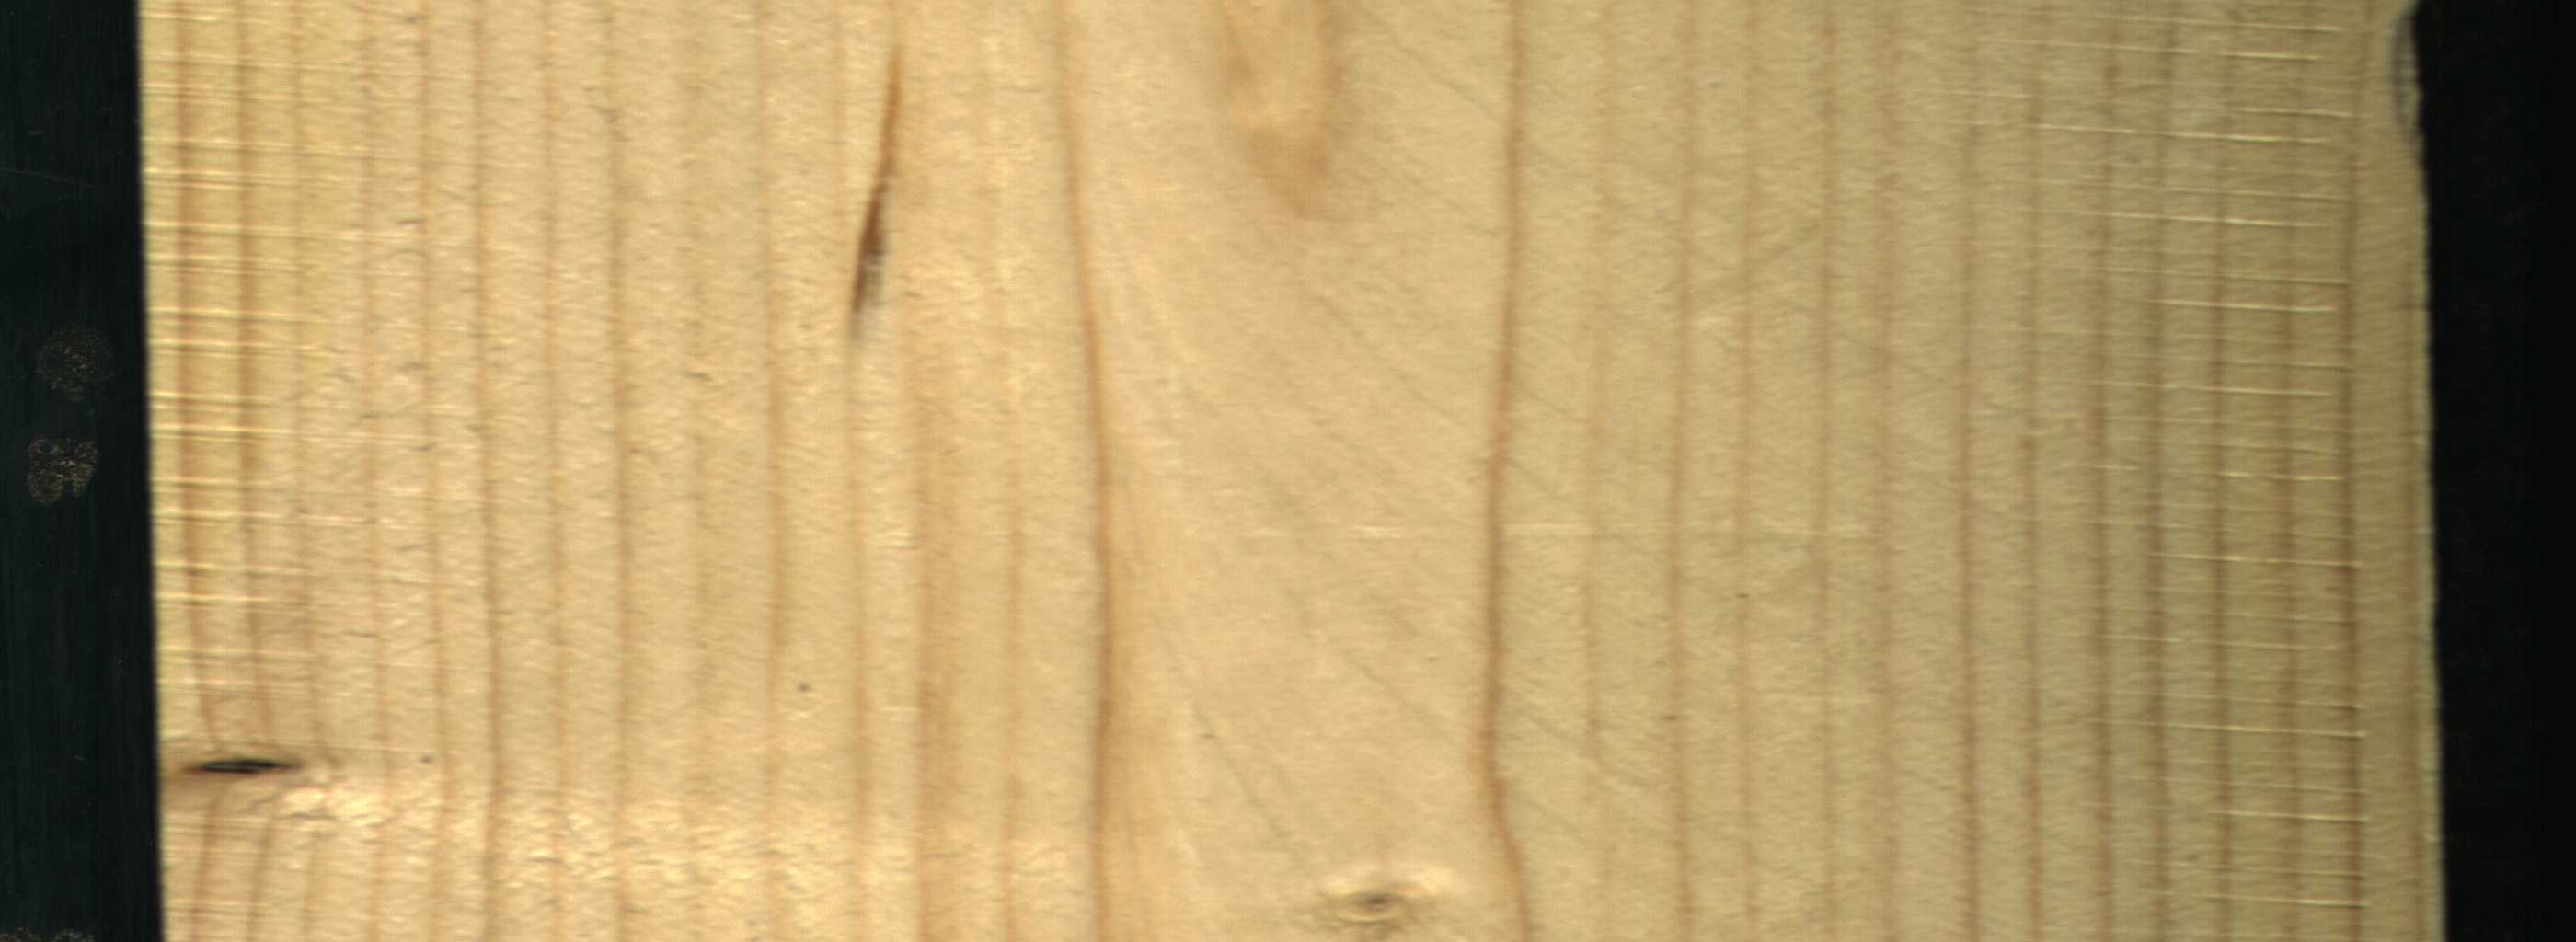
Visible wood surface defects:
resin
Dead_Knot
Live_Knot